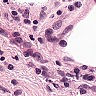
Metastatic tissue present: no